Question: I have a certain data set that displays the sales revenue for two companies during 4 years.
'''
year <- c(2009, 2011, 2012, 2009,2010, 2012)
name <- c('A', 'A', 'A', 'B', 'B', 'B')
sales <- c(500, 1000, 2000, 1500, 1000, 500)
df.t <- data.frame(year, name, sales)
'''
Output:
'''
> year name sales
> 2009 A 500
> 2011 A 1000
> 2012 A 2000
> 2009 B 1500
> 2010 B 1000
> 2012 B 500
'''
Note that for company A there is no sales number for the year 2010 (there were no sales in that year) and for company B there is no sales number in the year 2011.
I would like to create a nice bar chart showing these numbers.
'''
ggplot(data=df.t, aes(x=year, y=sales, fill=name)) + geom_bar(stat="identity", position="dodge")
'''
However, this creates a bar chart where the bars for the year 2010 and 2011 do not have the same width than for the other years.

I would like to have a bar chart even for the years with no sales. That barchart would have a height of 0.
How can I do this without changing the data and adding zeros?
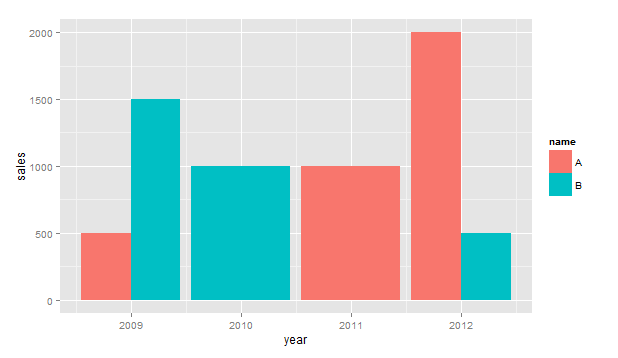
Answer: > I would like to have a bar chart even for the years with no sales. That barchart would have a height of 0. How can I do this without changing the data and adding zeros?
It's generally difficult to make 'ggplot' plot data that's not there. The 'facet' option in @Thomas K's answer works because 'x' and 'y' scales by default are the same in every facet, regardless of data presence/absence. However, I think that adding zeros is the best way and isn't as hard as you think. Just add the zeros. 'tidyr::complete' makes it very easy.
'''
library(tidyr)
ggplot(complete(df.t, year, name, fill = list(sales = 0)),
aes(x=year, y=sales, fill=name)) +
geom_bar(stat="identity", position="dodge")
'''
<URL>
Note: this assumes that your data is this:
'''
year <- c(2009, 2011, 2012, 2009,2010, 2012)
name <- c('A', 'A', 'A', 'B', 'B', 'B')
sales <- c(500, 1000, 2000, 1500, 1000, 500)
df.t <- data.frame(year, name, sales)
'''